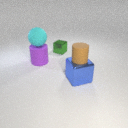
large cyan rubber sphere above large purple rubber cylinder